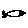
Label: fish